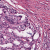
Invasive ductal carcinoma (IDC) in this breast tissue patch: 0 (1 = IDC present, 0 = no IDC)